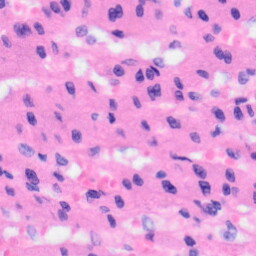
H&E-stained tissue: Liver